Aerial crown-view tile of a tropical tree (Barro Colorado Island, Panama), acquired 20240918:
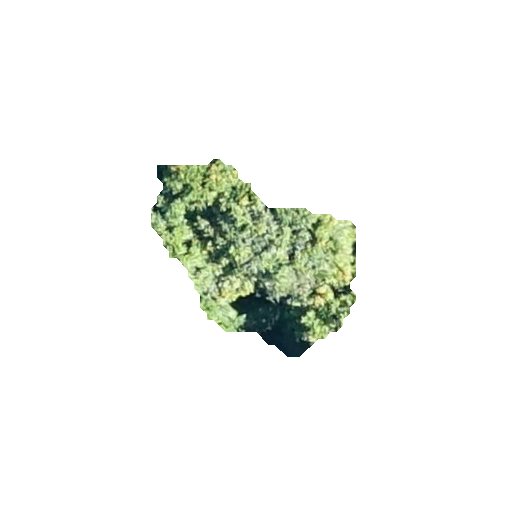
Species: Protium stevensonii
GBIF accepted scientific name: Tetragastris panamensis
Crown area: 39.428 m²